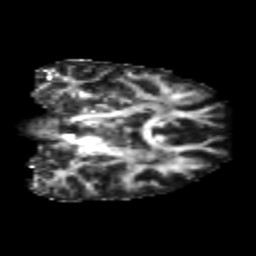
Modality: FA
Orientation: coronal
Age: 24
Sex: female
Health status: healthy
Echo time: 0.074 s